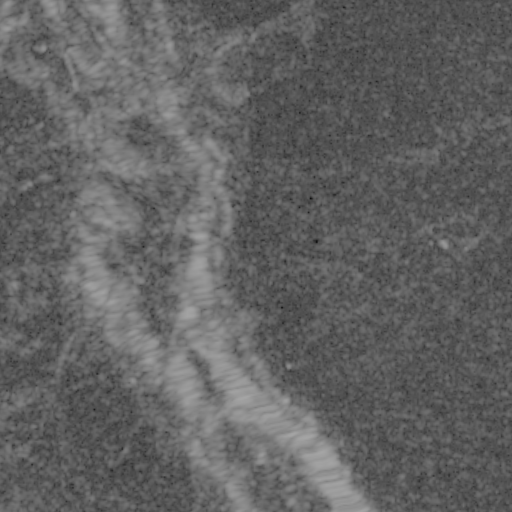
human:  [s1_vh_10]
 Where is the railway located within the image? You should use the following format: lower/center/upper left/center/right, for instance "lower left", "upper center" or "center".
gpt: The railway is located in the left of the image.
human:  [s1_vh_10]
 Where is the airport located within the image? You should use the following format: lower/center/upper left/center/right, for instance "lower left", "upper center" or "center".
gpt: There is no airport in the image.

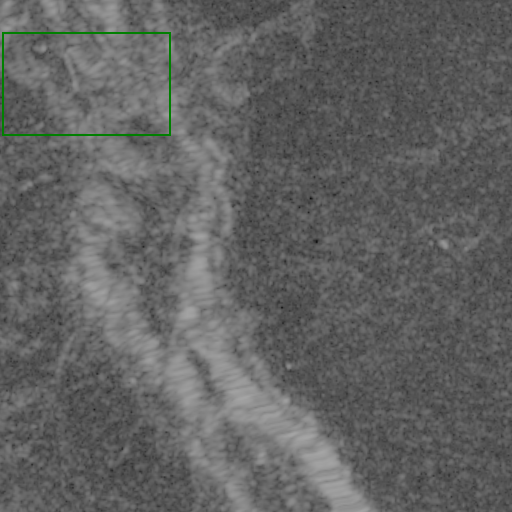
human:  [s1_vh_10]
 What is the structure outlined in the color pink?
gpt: There is no pink outline.
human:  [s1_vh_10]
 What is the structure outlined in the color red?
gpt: There is no structure outlined in red.